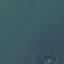
Land use / land cover class: SeaLake